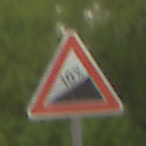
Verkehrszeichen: Steigung10
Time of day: MorningAfternoon
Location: Outdoor (Nature)
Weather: Overcast
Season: NotSpecified
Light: Natural